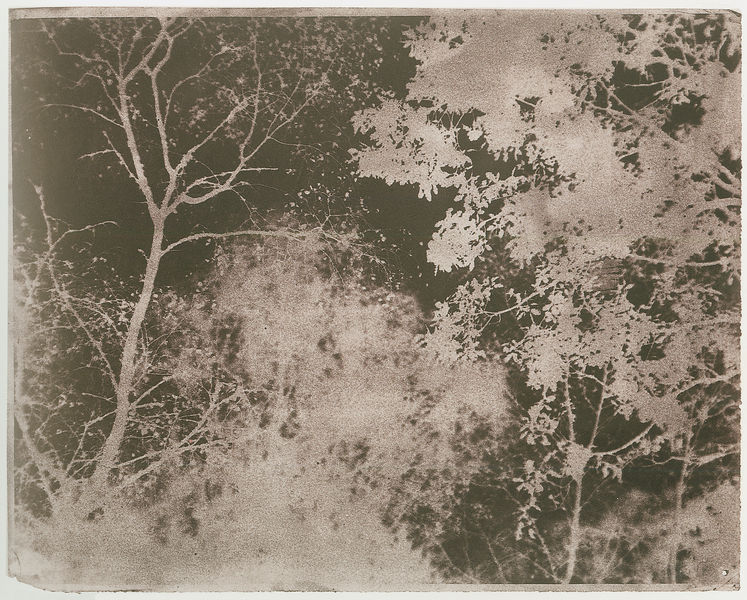
Titel: Forêt
Künstler: Th. Deveria
Schlagwörter: baum, blätter, dunkel, himmel, bäume, äste, grau, hell, licht, nacht, schwarz, weiss, strauch, zweige, blatt, pflanzen, sepia, foto, laubbaum, negativ, von unten, bblätter